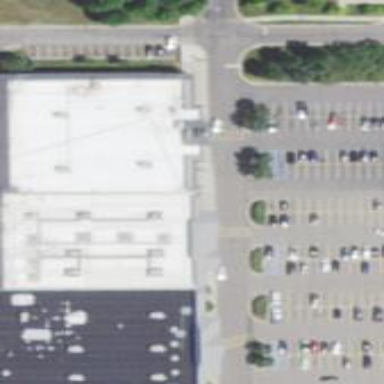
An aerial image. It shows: Retail building.